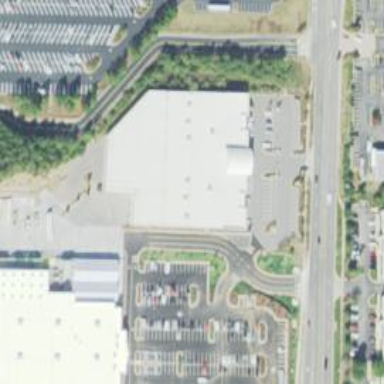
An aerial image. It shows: Building with furniture shop.